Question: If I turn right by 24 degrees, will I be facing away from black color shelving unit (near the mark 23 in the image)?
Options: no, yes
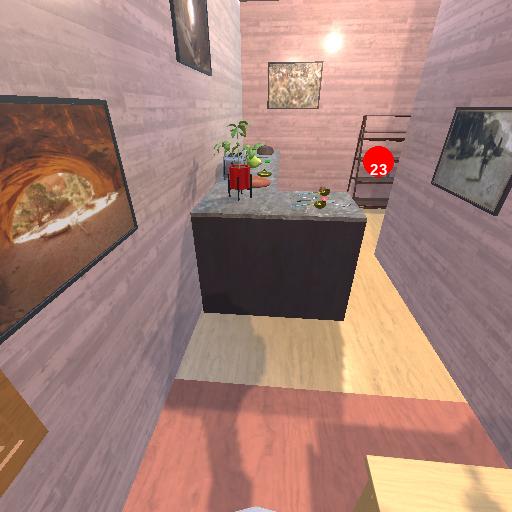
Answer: no